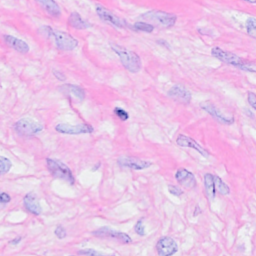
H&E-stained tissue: Breast